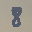
Label: 8